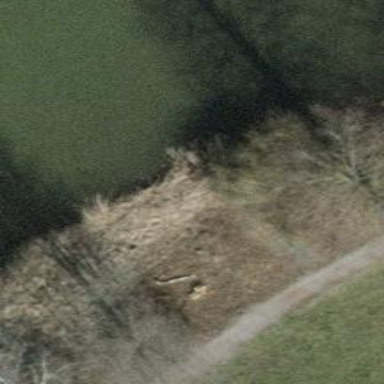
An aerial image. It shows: Bench for seating.